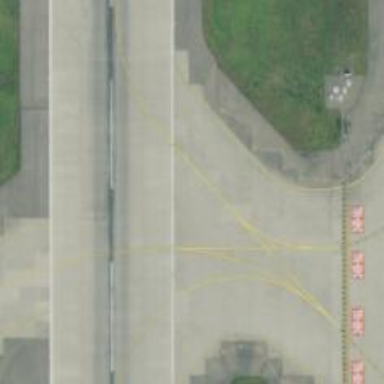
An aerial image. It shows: Image of taxiway at airport.